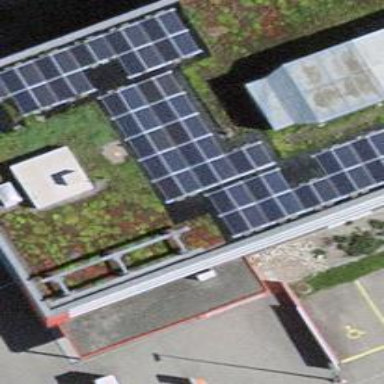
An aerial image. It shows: Solar power generator using photovoltaic panels.